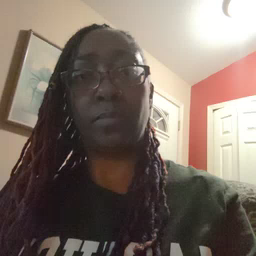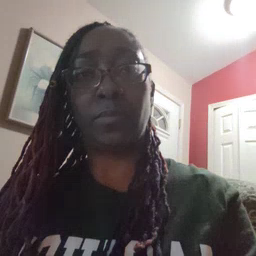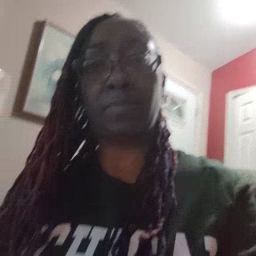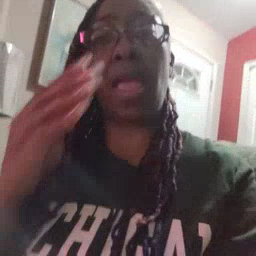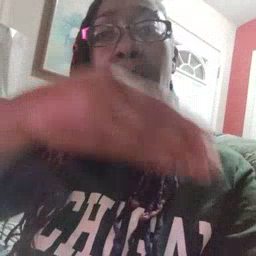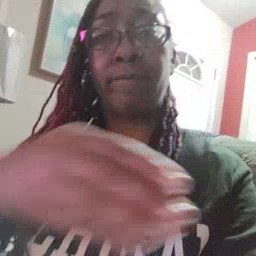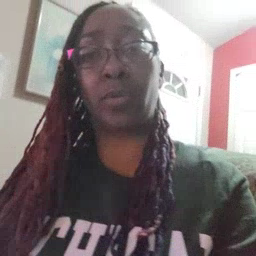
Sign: after